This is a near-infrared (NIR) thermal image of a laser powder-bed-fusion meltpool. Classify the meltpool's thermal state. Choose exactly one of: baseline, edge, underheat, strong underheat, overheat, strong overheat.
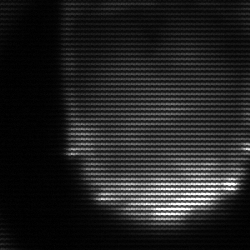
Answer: edge